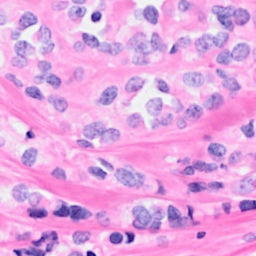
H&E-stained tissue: Breast